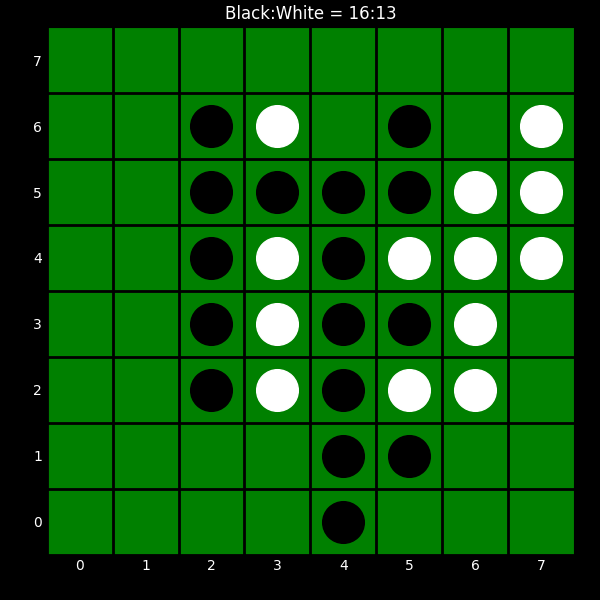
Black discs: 16
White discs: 13